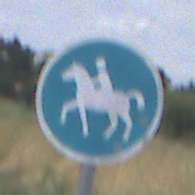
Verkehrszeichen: Reitweg
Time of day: Midday
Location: Outdoor (Nature)
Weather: PartlyCloudy
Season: NotSpecified
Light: Natural